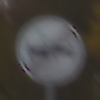
Verkehrszeichen: EndeUeberholverbot
Umgebung: Outdoor, Nature
Tageszeit: Midday
Wetter: Overcast
Licht: Natural
Jahreszeit: Autumn
Kontrast: LowContrast